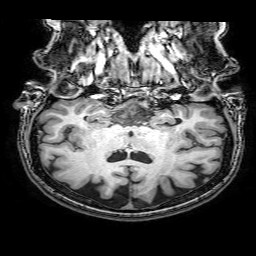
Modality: T1w
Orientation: sagittal
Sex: female
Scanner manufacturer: philips
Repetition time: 0.008169 s
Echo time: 0.00374 s